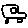
Label: car